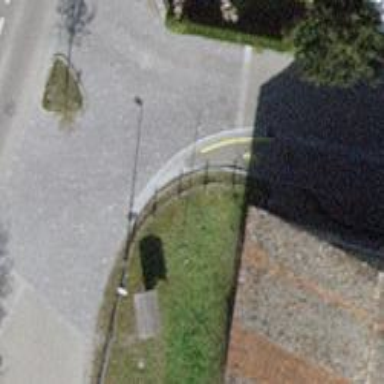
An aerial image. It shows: Footway with paving stones leading to unmarked crossing.